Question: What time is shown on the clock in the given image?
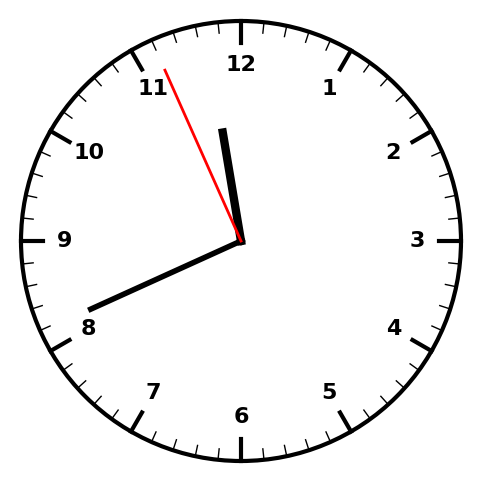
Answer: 11:40:56